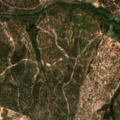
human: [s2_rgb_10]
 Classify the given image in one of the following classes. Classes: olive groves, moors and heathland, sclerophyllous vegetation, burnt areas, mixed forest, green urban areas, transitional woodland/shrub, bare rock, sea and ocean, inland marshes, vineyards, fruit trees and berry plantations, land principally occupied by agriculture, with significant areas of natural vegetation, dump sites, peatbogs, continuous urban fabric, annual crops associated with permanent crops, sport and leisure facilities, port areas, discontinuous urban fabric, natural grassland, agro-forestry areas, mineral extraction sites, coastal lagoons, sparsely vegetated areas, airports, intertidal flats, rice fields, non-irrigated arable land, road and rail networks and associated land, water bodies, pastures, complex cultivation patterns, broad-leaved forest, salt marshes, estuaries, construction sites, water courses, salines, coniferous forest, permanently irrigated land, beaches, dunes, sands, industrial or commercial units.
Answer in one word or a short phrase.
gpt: non-irrigated arable land, complex cultivation patterns, land principally occupied by agriculture, with significant areas of natural vegetation, broad-leaved forest, coniferous forest, transitional woodland/shrub